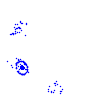
Particle: pion